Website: apple
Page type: address-validator
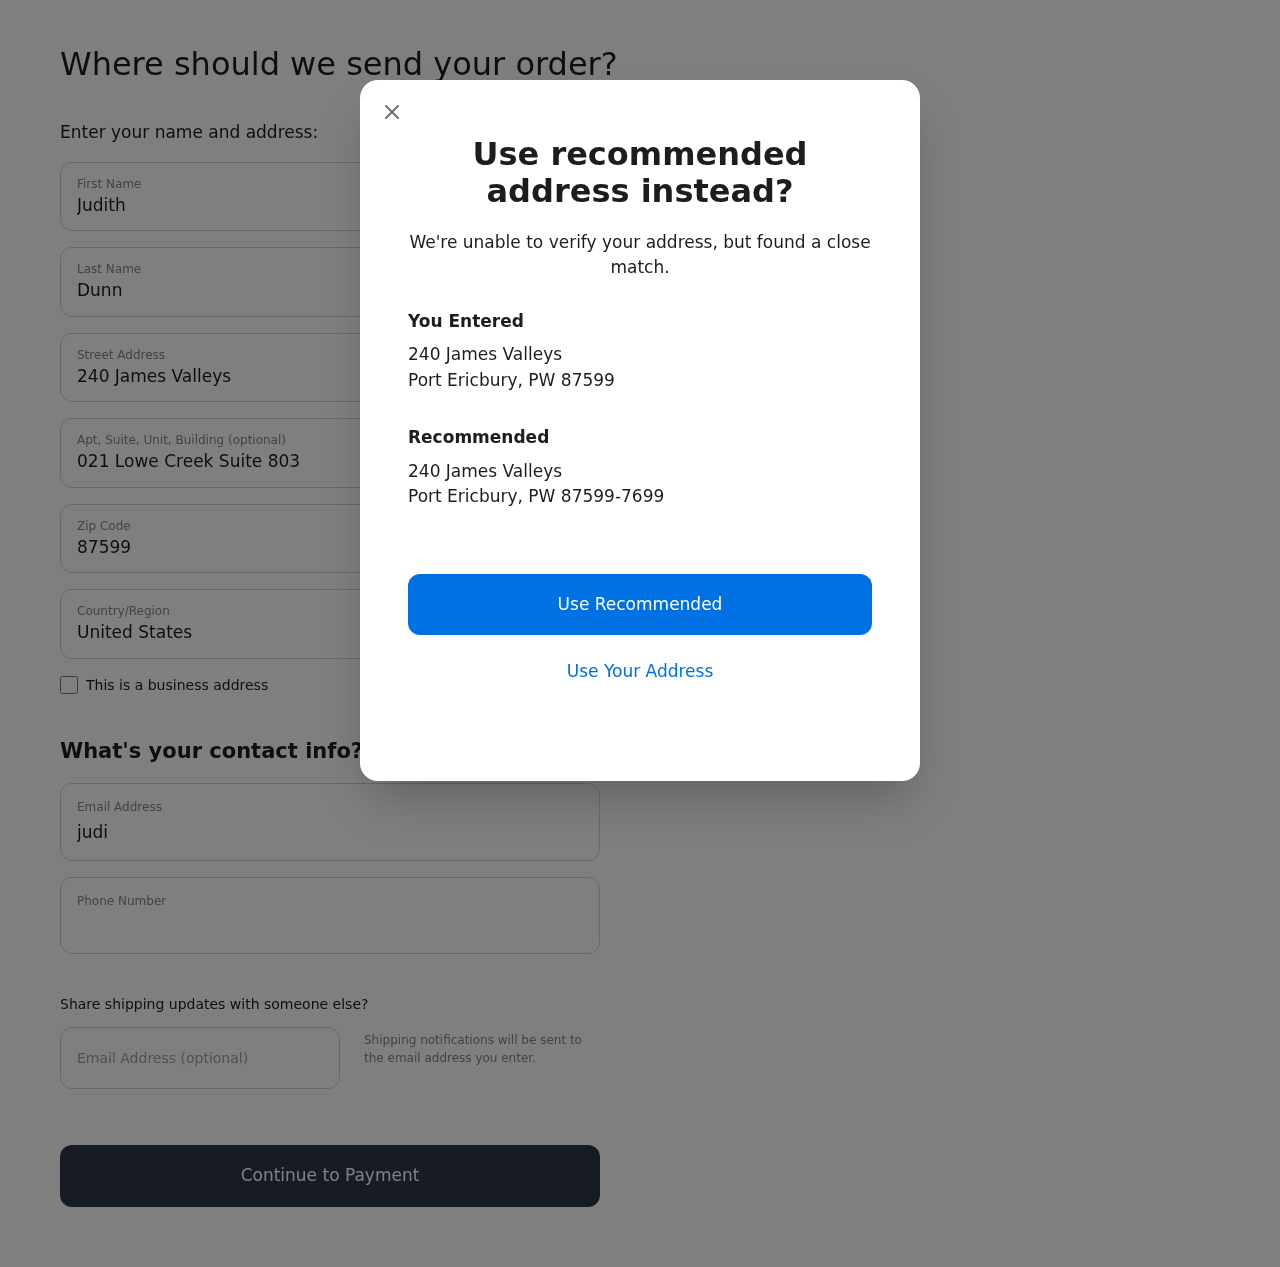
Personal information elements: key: PII_CITY
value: Port Ericbury
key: PII_COUNTRY
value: United States
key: PII_EMAIL
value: judith.dunn@yahoo.com
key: PII_FIRSTNAME
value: Judith
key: PII_GIFT_EMAIL
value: edavis@gmail.com
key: PII_LASTNAME
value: Dunn
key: PII_PHONE
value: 7622387887
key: PII_POSTCODE
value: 87599
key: PII_POSTCODE_FULL
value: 87599-7699
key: PII_STATE_ABBR
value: PW
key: PII_STREET
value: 240 James Valleys
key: PII_STREET2
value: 240 James Valleys
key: PII_STREET2
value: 021 Lowe Creek Suite 803
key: PII_CITY2
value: Port Ericbury
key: PII_STATE_ABBR2
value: PW